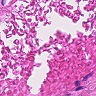
Metastatic tissue present: no